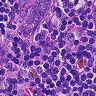
Metastatic tissue present: yes